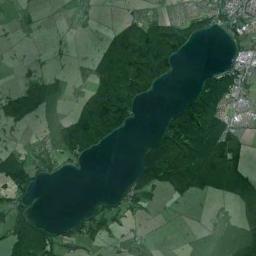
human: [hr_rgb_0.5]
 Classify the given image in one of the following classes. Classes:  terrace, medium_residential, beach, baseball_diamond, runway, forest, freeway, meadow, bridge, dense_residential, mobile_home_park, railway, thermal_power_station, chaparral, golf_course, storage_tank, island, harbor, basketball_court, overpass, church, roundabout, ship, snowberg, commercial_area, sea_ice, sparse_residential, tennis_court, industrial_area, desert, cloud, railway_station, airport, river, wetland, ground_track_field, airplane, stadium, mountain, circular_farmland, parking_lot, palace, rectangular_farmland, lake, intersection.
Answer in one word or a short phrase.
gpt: lake